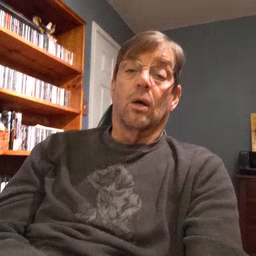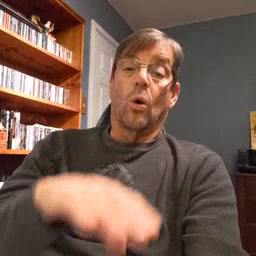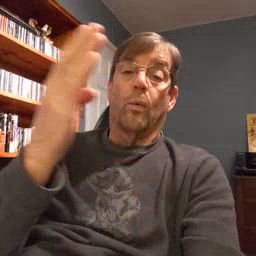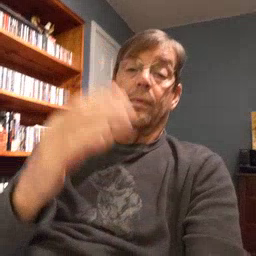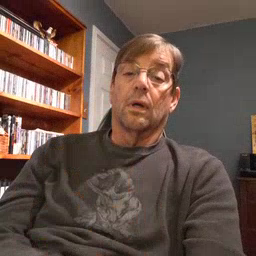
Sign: open